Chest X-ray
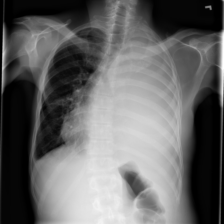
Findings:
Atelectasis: negative
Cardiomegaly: negative
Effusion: negative
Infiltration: negative
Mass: negative
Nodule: negative
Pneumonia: negative
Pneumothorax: negative
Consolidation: negative
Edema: negative
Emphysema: negative
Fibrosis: negative
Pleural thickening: negative
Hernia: negative